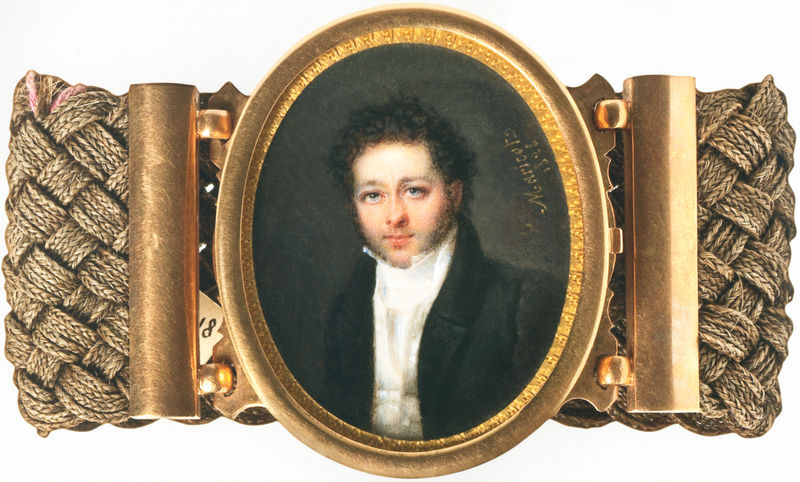
Titel: bracelet en cheveux se fermant au revers d’un portrait d’homme;
Künstler: Jeanne Alexandre Maricot
Institution: Paris, Musée des Arts Décoratifs, inv.20876 A.
Schlagwörter: mann, weiß, schmuck, schwarz, malerei, bart, augen, band, kragen, rahmen, portrait, porträt, gold, stoff, brosche, oval, verzierung, metall, schnalle, messing, geflecht, medaillon, backenbart, stehkragen, armband, medallion, geflochten, scharnier, wrack, kitsch, textil, verzeirung, miniatur, fassung, schließe, anzung, medalion, oal, 1826, armbnd, maricot, wrak